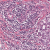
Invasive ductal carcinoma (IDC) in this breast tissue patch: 1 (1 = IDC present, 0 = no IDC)